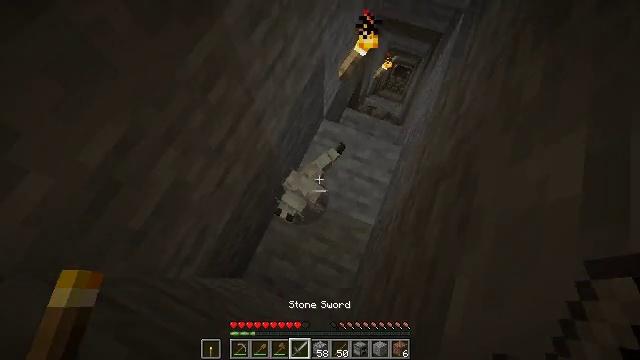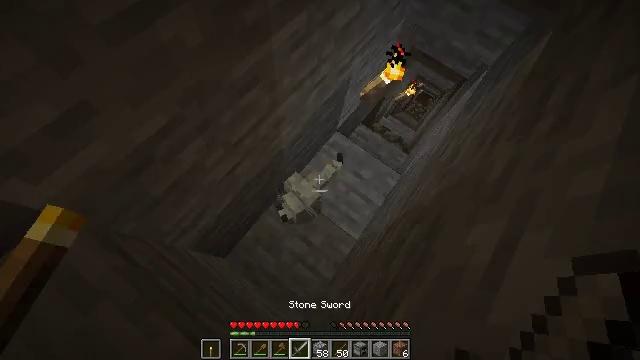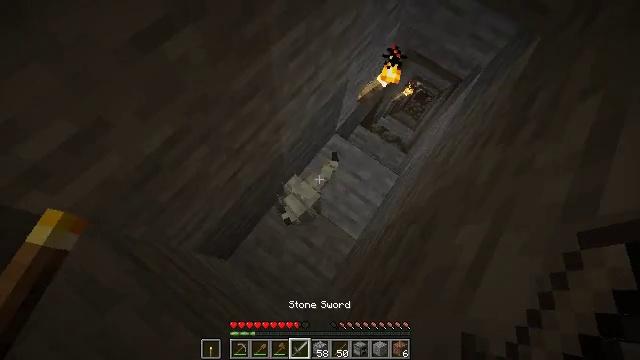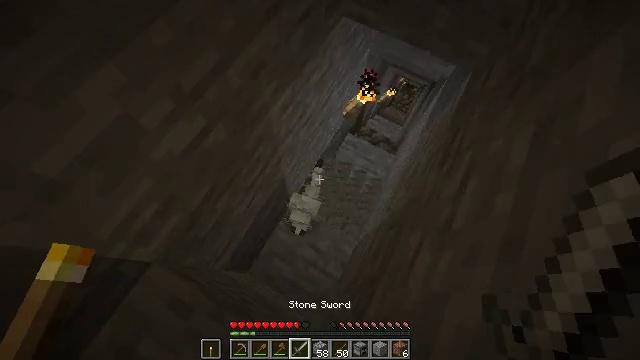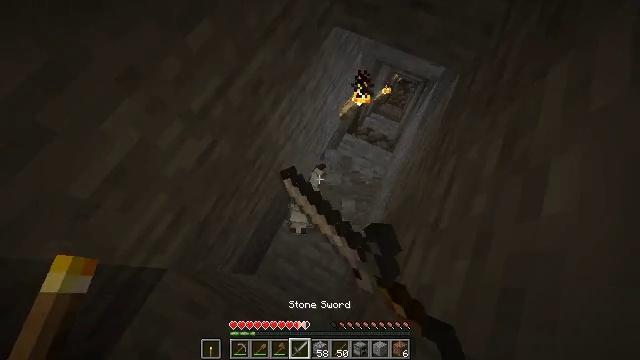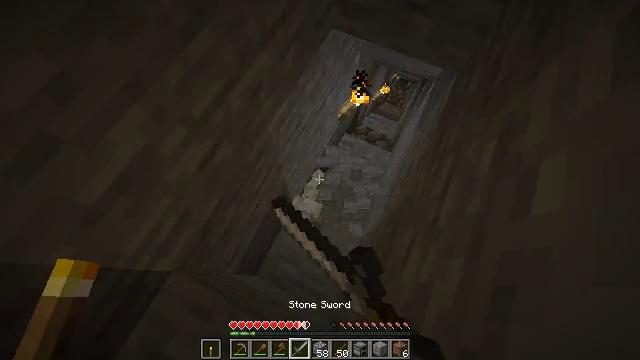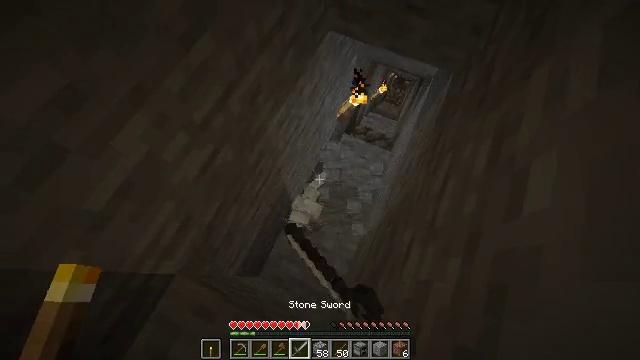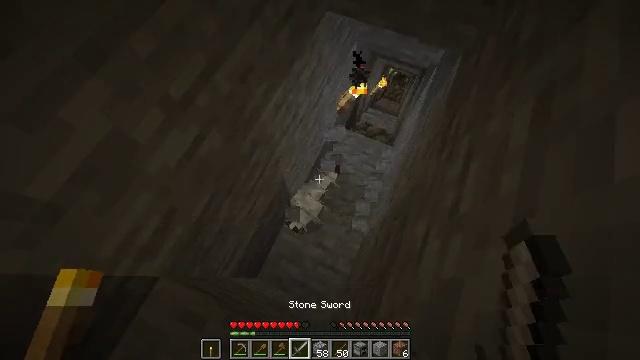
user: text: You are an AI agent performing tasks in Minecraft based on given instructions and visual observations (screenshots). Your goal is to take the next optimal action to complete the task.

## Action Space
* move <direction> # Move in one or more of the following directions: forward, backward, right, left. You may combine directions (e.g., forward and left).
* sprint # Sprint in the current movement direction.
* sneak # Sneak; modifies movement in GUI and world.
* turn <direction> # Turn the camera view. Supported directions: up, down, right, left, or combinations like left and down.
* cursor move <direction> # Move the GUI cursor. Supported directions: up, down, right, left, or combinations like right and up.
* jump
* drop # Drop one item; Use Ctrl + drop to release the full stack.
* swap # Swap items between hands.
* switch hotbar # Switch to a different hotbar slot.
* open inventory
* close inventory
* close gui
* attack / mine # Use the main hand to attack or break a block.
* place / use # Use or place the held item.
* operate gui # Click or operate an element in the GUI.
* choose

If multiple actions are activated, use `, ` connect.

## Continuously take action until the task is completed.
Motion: motion action
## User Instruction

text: Break the infested stone to clear it out.
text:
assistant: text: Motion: move back and move left
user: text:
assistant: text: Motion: move back and move left
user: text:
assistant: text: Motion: move back and move left, attack / mine
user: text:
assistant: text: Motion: move back and move left, attack / mine
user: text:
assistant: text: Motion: move back, attack / mine
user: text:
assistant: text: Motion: move back
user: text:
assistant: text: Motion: move back, attack / mine
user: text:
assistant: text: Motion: attack / mine